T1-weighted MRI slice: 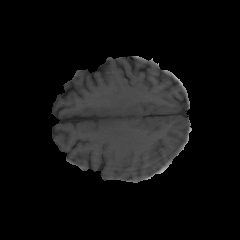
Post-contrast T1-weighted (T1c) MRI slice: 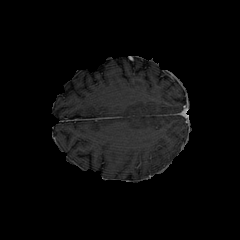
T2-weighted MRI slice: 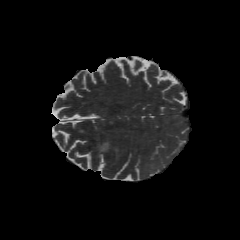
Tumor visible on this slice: yes